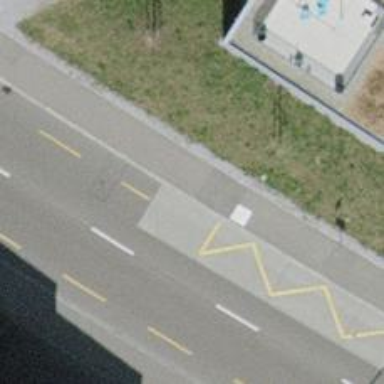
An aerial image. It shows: Platform for public transport is situated by the road.